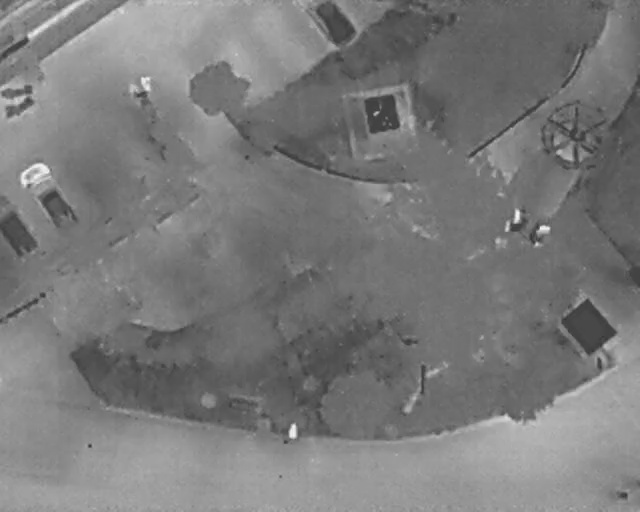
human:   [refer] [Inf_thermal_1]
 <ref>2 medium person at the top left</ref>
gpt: <box>[[21, 15, 24, 17, 166], [19, 16, 22, 18, 2]]</box>

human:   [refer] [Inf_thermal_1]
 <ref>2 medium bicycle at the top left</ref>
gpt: <box>[[1, 14, 4, 21, 2], [1, 17, 4, 24, 152]]</box>

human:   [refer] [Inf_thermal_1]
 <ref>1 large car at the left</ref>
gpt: <box>[[1, 35, 14, 43, 149]]</box>

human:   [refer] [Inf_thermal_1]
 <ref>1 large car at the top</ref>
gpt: <box>[[46, -1, 54, 11, 2]]</box>